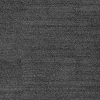
Atmospheric dust classification: dusty